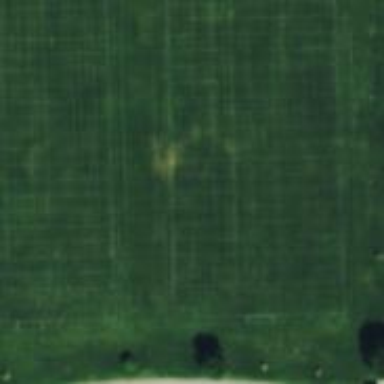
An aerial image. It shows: American football pitch for leisure and sport activities.